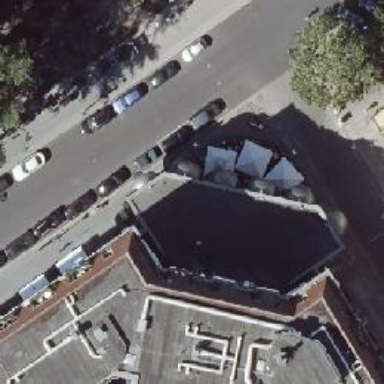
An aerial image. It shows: Restaurant.